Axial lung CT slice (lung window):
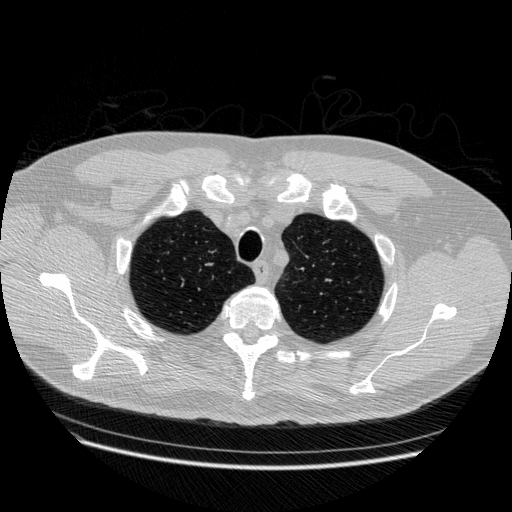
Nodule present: no